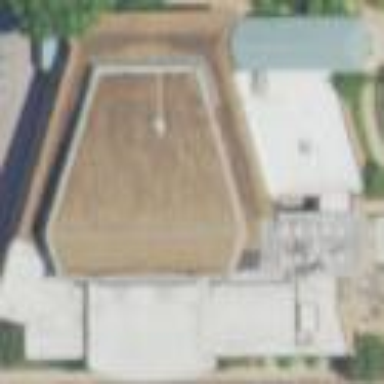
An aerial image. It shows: Theater building.